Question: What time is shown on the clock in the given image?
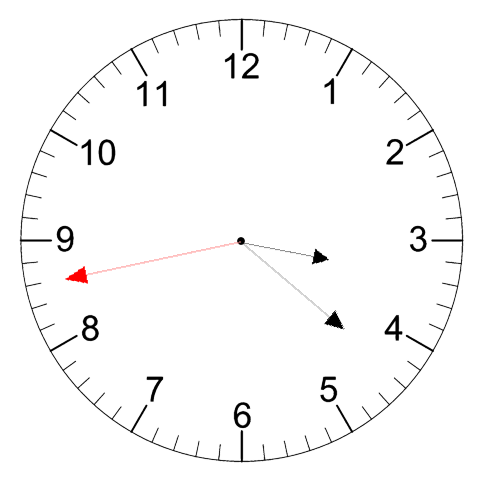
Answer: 03:21:43